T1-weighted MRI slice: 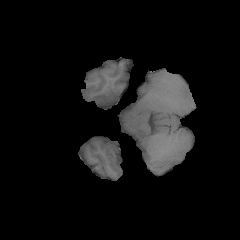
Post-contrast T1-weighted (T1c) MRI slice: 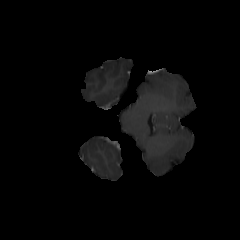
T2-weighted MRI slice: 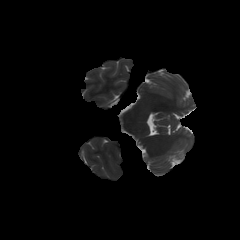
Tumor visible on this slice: no